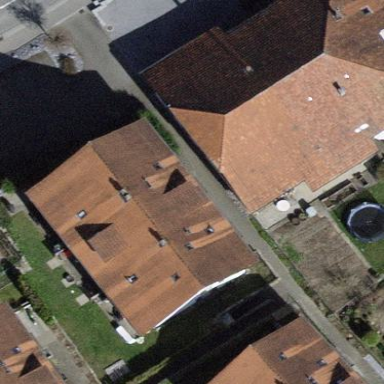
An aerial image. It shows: Residential building.